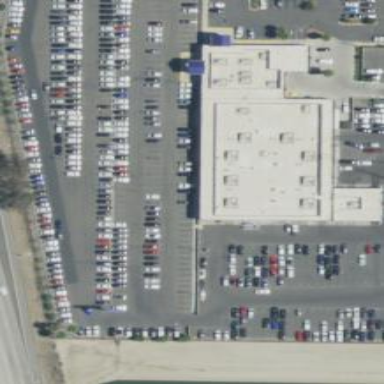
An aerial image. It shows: Building housing car shop.